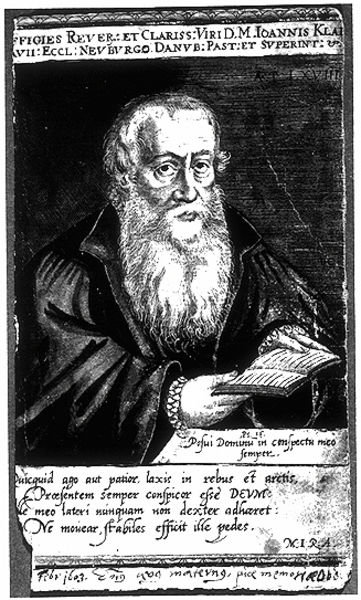
Titel: Bildnis des Reformators Johann Klainau
Künstler: Dominicus Custos
Institution: (Seriendruck)
Schlagwörter: dunkel, hand, mann, schatten, umhang, weiß, frisur, grau, hintergrund, licht, mund, nase, profil, schwarz, stirn, zeichnung, blick, alt, bart, augen, bibel, falten, gesicht, johannes, kragen, mensch, rahmen, vollbart, ärmel, bildnis, herr, hände, portrait, porträt, auge, gewand, haare, kutte, mantel, lippen, renaissance, holzschnitt, schrift, kette, risse, grafik, graphik, folds, hands, priest, white, tafel, black, collar, dark, hair, nose, old, robe, ernst, inschrift, brauen, lesen, buch, druck, schwarzweiss, schraffur, stich, seite, text, augenringe, überschrift, manschetten, cover, rolle, talar, armband, armreif, seiten, pfarrer, portät, man, aristokrat, priester, mönch, luther, eyes, gelehrter, drawing, kupferstich, rosenkranz, black and white, coat, mouth, wrinkles, sketch, beard, old man, shwarz, vorlesen, reading, person, pater, human, bracelet, cape, latein, lateinisch, bald, reformation, eye, finger, fingers, book, lips, cheek, script, forehead, page, open, latin, scholar, words, effigies, cuffs, bears, brows, x, teacher, scientist, writter, sciencetise, balkd, joannis, bgelehrter, neuburg an der donau, bildung, gelehrigkeit